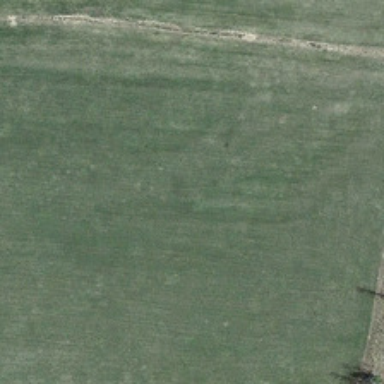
A small amount of trees were planted around the pasture .